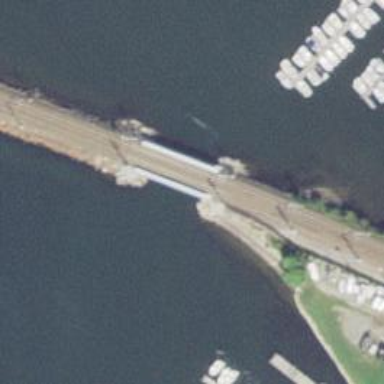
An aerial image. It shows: Bridge with electrified railway tracks featuring contact line.